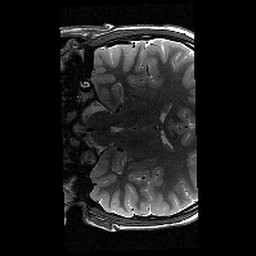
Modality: T2w
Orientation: coronal
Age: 13
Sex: male
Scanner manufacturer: siemens
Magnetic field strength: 3 T
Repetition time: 9.23 s
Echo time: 0.067 s